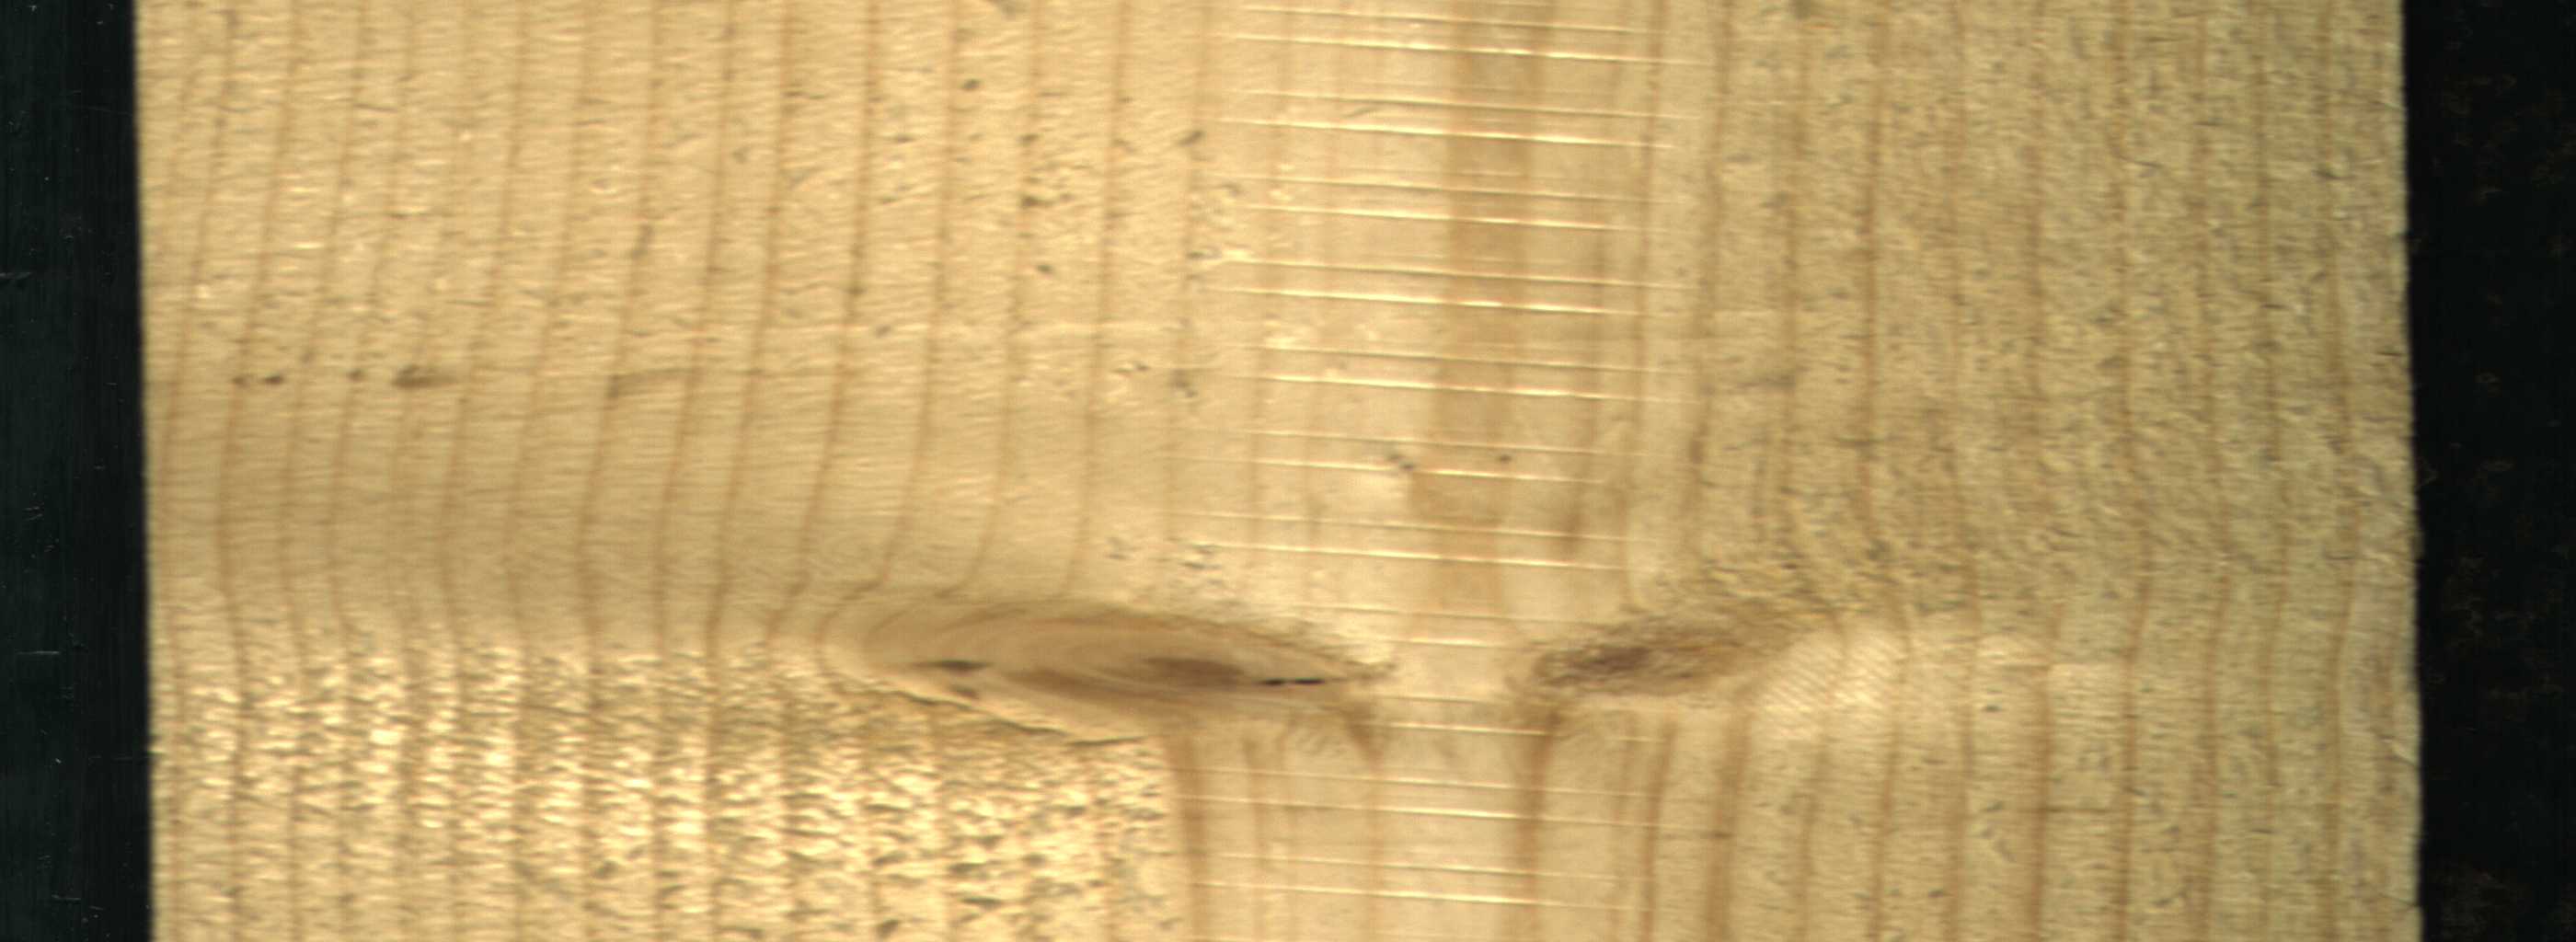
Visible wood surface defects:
Live_Knot
Live_Knot